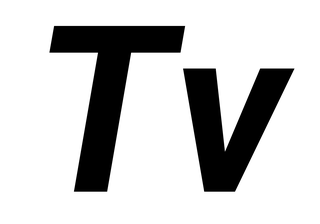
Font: Roboto-Italic_Bold_Italic